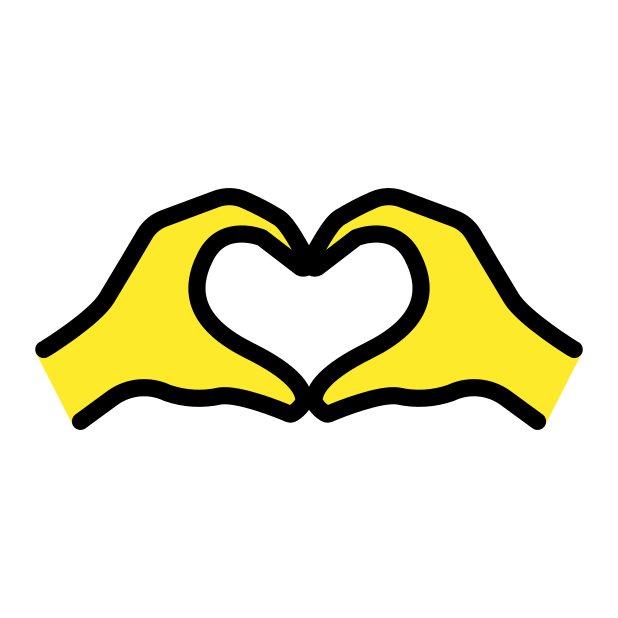
heart hands